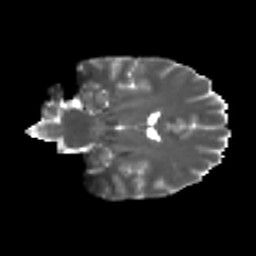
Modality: T2w
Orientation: coronal
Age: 26
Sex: male
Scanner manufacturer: ge
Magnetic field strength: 3 T
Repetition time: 7.8 s
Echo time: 0.0608 s